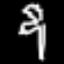
Label: palm tree